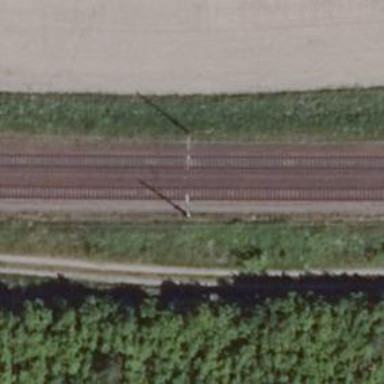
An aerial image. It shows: Railway milestone with catenary mast.